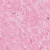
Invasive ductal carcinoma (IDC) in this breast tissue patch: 0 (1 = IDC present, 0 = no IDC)